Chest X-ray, AP view. Patient: 57 years old, sex M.
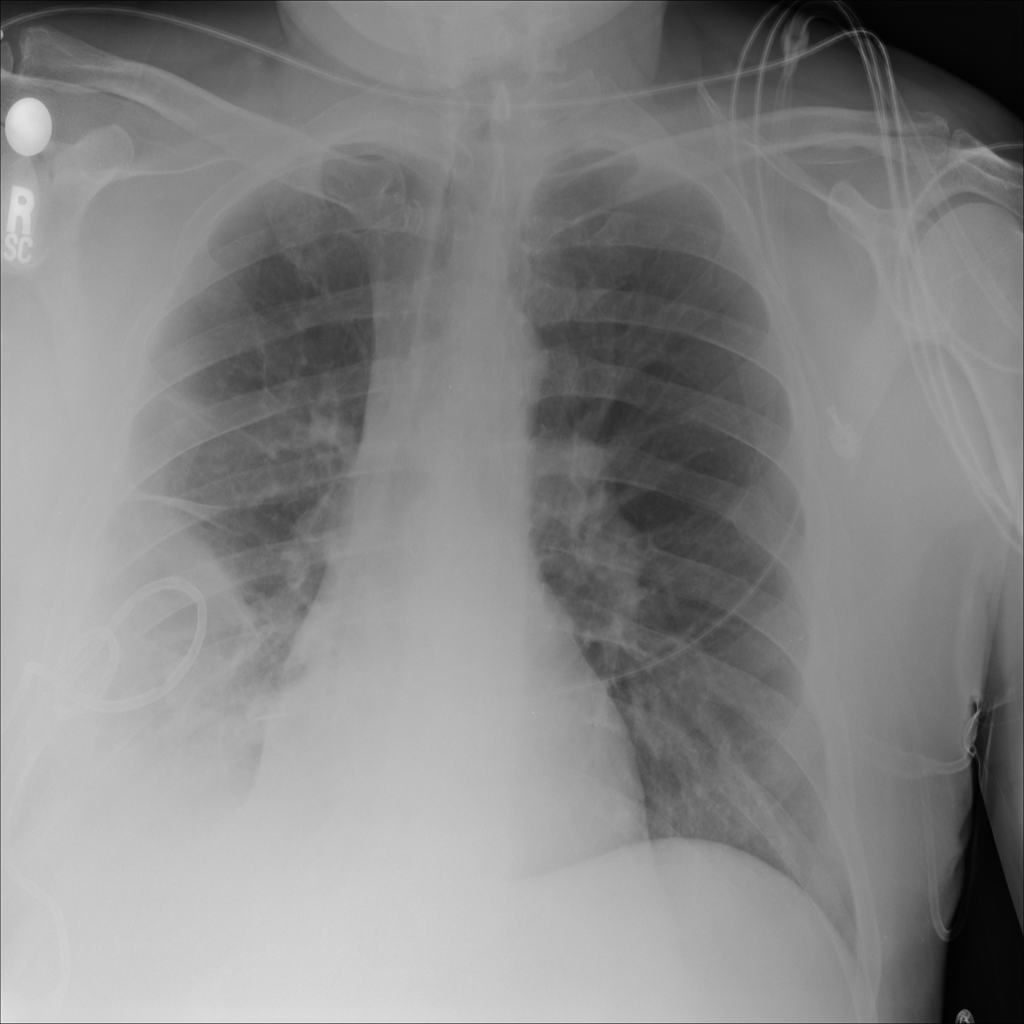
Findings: No Finding